Question: Whilst trying to setup a php environment on windows (using wamp) to use the Amazon PHP SDK, when i try to run a sample test I get the following error:
'''
Fatal error: Uncaught exception 'cURL_Exception' with message 'cURL resource: Resource id #10; cURL error: SSL certificate problem: unable to get local issuer certificate (cURL error code 60). See http://curl.haxx.se/libcurl/c/libcurl-errors.html for an explanation of error codes.' in C:\wamp\www\AWSSDKforPHP\lib
equestcore
equestcore.class.php on line 848
'''
I have already added the following line to my php.ini
'''
curl.cainfo = C:\Windows\ca-bundle.crt
'''
which is the location of a certificate i created using this VBS script
<URL>
I have restarted my WAMP service also.

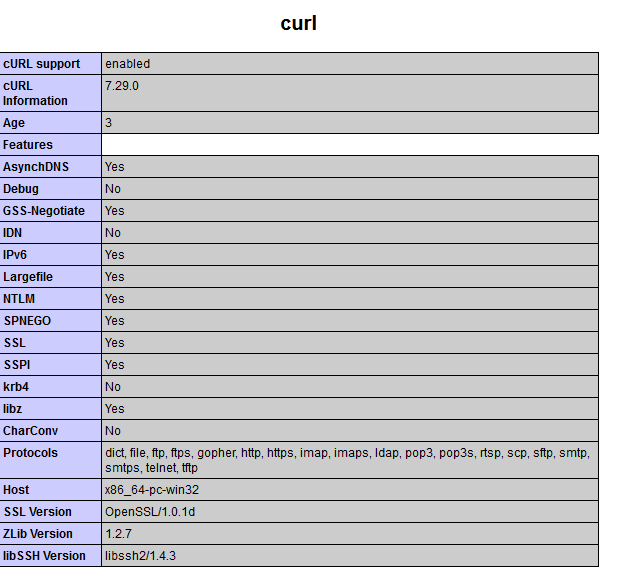
Answer: Use this certificate root certificate bundle:
<URL>
Copy this certificate bundle on your disk. And use this on 'php.ini'
'''
curl.cainfo = "path_to_cert\cacert.pem"
'''